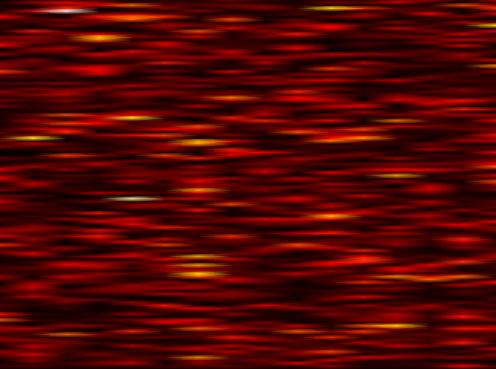
Label: UFMC